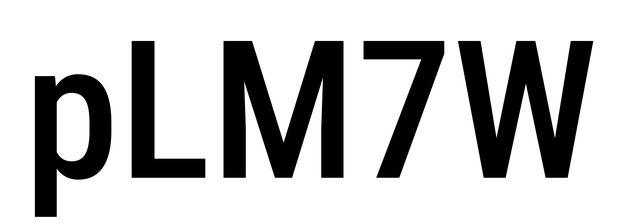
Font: Roboto_Condensed_Medium